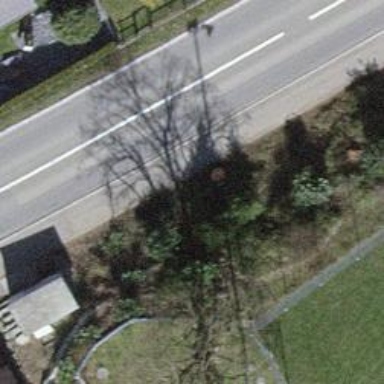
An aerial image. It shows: Bus stop with platform for public transport.